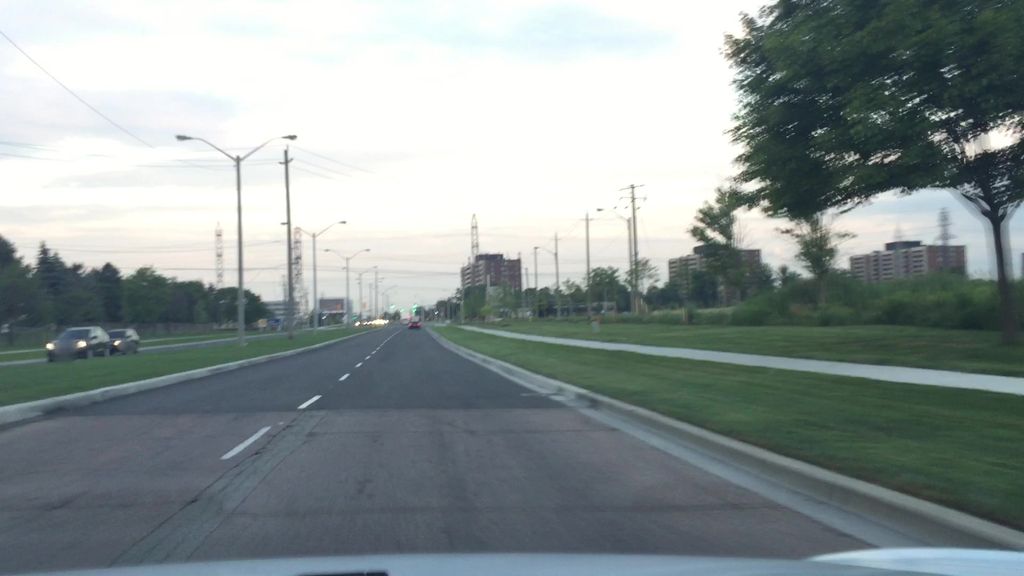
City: toronto